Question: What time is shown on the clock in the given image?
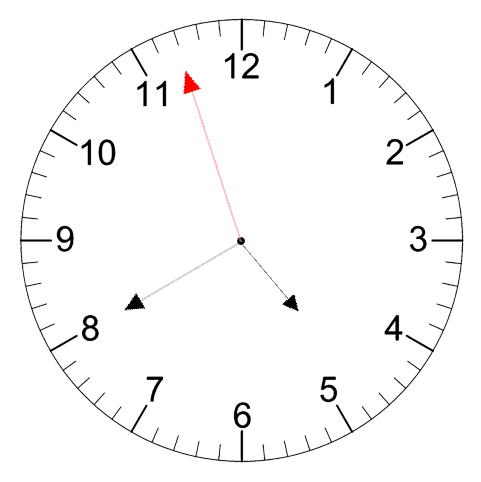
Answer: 04:39:57